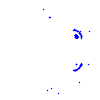
Particle: electron